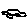
Label: car